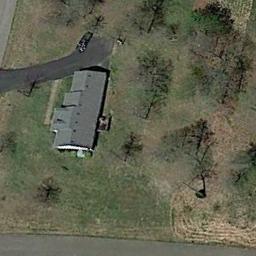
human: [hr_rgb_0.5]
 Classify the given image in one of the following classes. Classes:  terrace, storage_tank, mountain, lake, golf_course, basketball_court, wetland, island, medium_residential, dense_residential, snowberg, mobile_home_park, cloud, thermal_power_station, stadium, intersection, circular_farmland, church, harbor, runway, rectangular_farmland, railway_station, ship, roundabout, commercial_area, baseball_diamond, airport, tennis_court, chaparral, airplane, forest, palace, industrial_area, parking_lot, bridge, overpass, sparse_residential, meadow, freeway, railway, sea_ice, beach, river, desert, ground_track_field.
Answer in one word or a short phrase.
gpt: sparse_residential